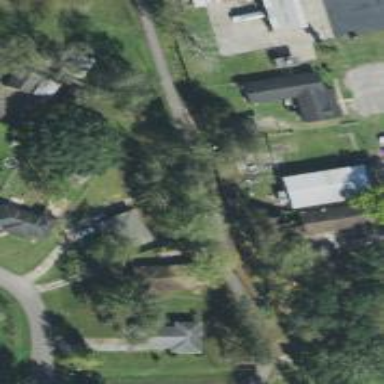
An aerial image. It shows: Alleyway designated as service road.